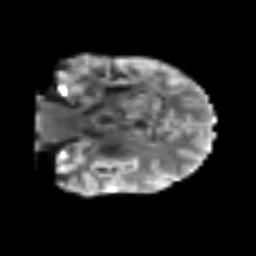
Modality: T2w
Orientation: coronal
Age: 50
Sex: male
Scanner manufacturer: siemens
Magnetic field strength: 3 T
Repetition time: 6.1 s
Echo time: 0.101 s